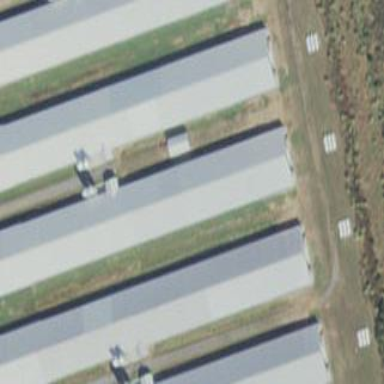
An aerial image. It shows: Farm auxiliary building.